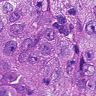
Metastatic tissue present: yes